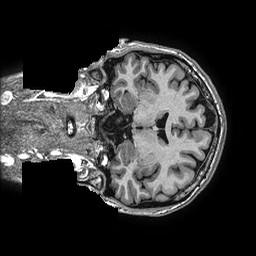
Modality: T1w
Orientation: coronal
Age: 47
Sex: female
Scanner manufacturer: ge
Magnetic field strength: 3 T
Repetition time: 0.006952 s
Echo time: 0.00292 s